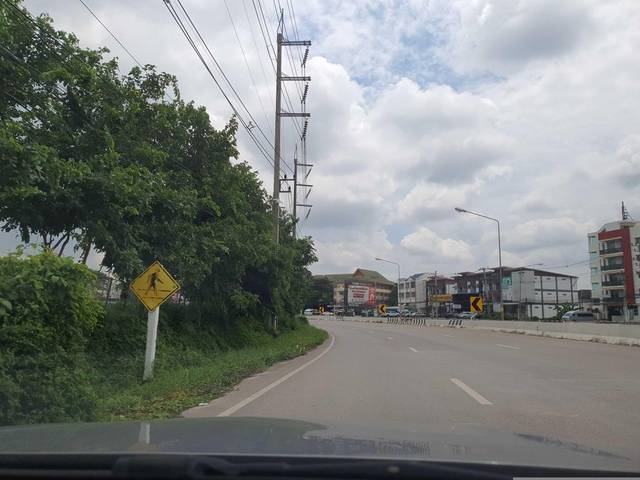
Region: Thailand
Coordinates: 18.778, 98.957